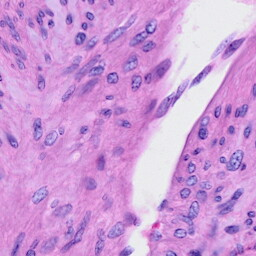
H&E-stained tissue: Cervix